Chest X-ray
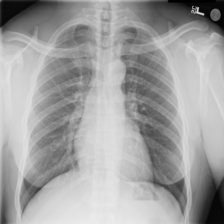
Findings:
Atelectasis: negative
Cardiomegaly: negative
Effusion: negative
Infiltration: negative
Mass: negative
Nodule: negative
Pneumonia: negative
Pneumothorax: negative
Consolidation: negative
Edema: negative
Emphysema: negative
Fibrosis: negative
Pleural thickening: negative
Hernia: negative